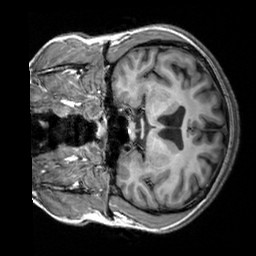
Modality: T1w
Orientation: coronal
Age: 33
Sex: female
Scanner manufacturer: siemens
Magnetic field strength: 3 T
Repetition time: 2.3 s
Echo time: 0.00303 s